Question: this is my html code:
'''
<div id="menu">
<ul>
<li>Home</li>
<li>My blah</li>
<li>Lorem ipsum</li>
<li>Dolor amet</li>
<li>photogallery</li>
</ul>
</div>
'''
and this is my CSS:
'''
#menu li {
display: inline;
list-style-type: none;
}
'''
'#menu' is in '#header-wrap' which is 800px wide. I want to expand text inside UL to be same size as #menu which is 800px. I can't do it with 'margin-left' and 'margin-right' because it leaves blank spaces or it move 'li' on another line which I don't want.
So is there any element that I can add into the CSS and it will expand text to 800px?

I can't use 'word-spacing' because some things in 'li's has more than one word.
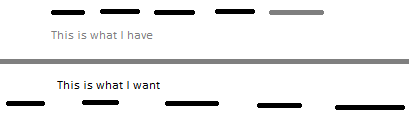
Answer: You've specified the 'display' property to be 'inline'. Inline elements will collapse to their content's width.
If you want it to have the width set change 'display' to either 'block' or 'inline-block'.
'''
#menu li {
display: inline-block; /*compensate for spaces in the source if using this*/
width: 20%; /* for 5 li's (100%/5)*/
margin: 0;
padding: 0;
text-align: center; /* optional */
list-style-type: none;
}
#menu li {
display: block;
float: left;
width: 20%; /* for 5 li's (100%/5)*/
margin: 0;
padding: 0;
text-align: center; /* optional */
list-style-type: none;
}
'''
EDIT: For 7 LI's change the width percentage to 14.25%. This will give you a little bit of space on the right side which can be adjusted by center-aligning the list container.
EDIT: As FAngel pointed out, 'inline-block' elements have an annoying habit of letting formatting spaces show through, so that 'block' + 'float' approach is more desirable.